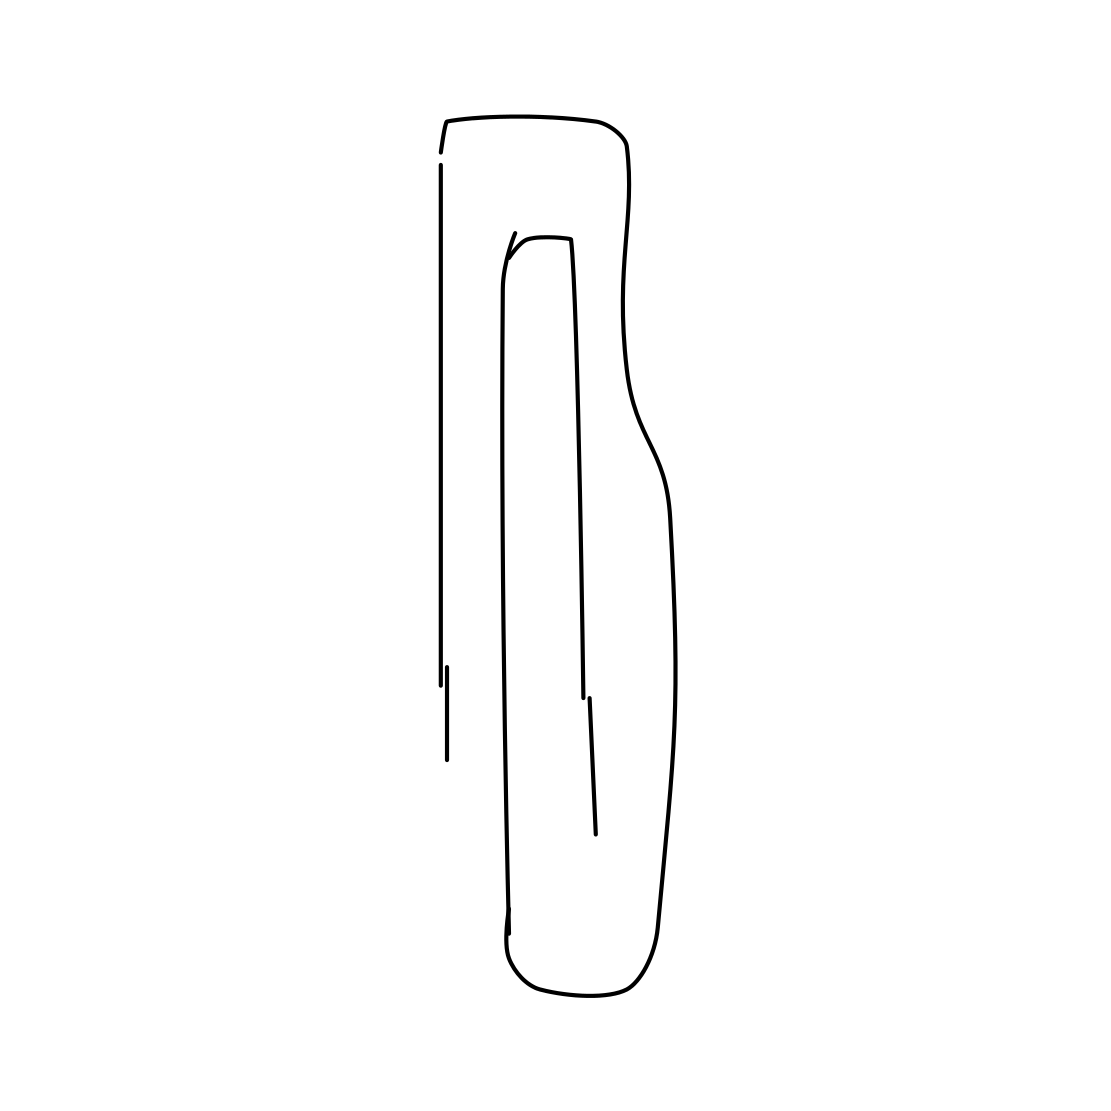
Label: paper clip